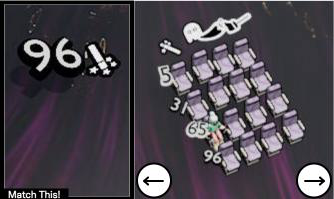
Task: seats
Answer: no